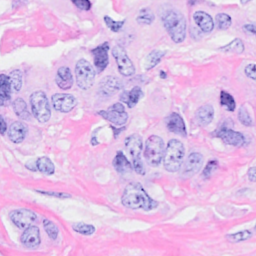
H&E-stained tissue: Breast